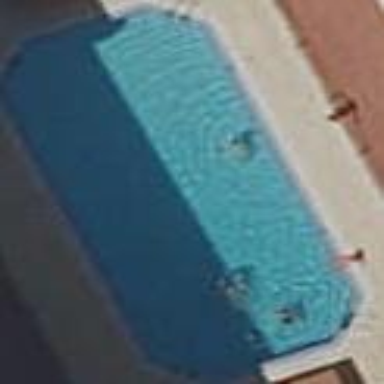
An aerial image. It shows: Swimming pool located in leisure land.